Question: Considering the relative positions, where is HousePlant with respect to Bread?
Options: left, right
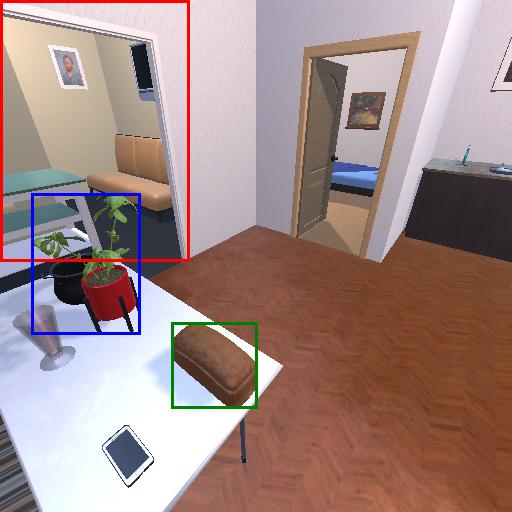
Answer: left